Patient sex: F
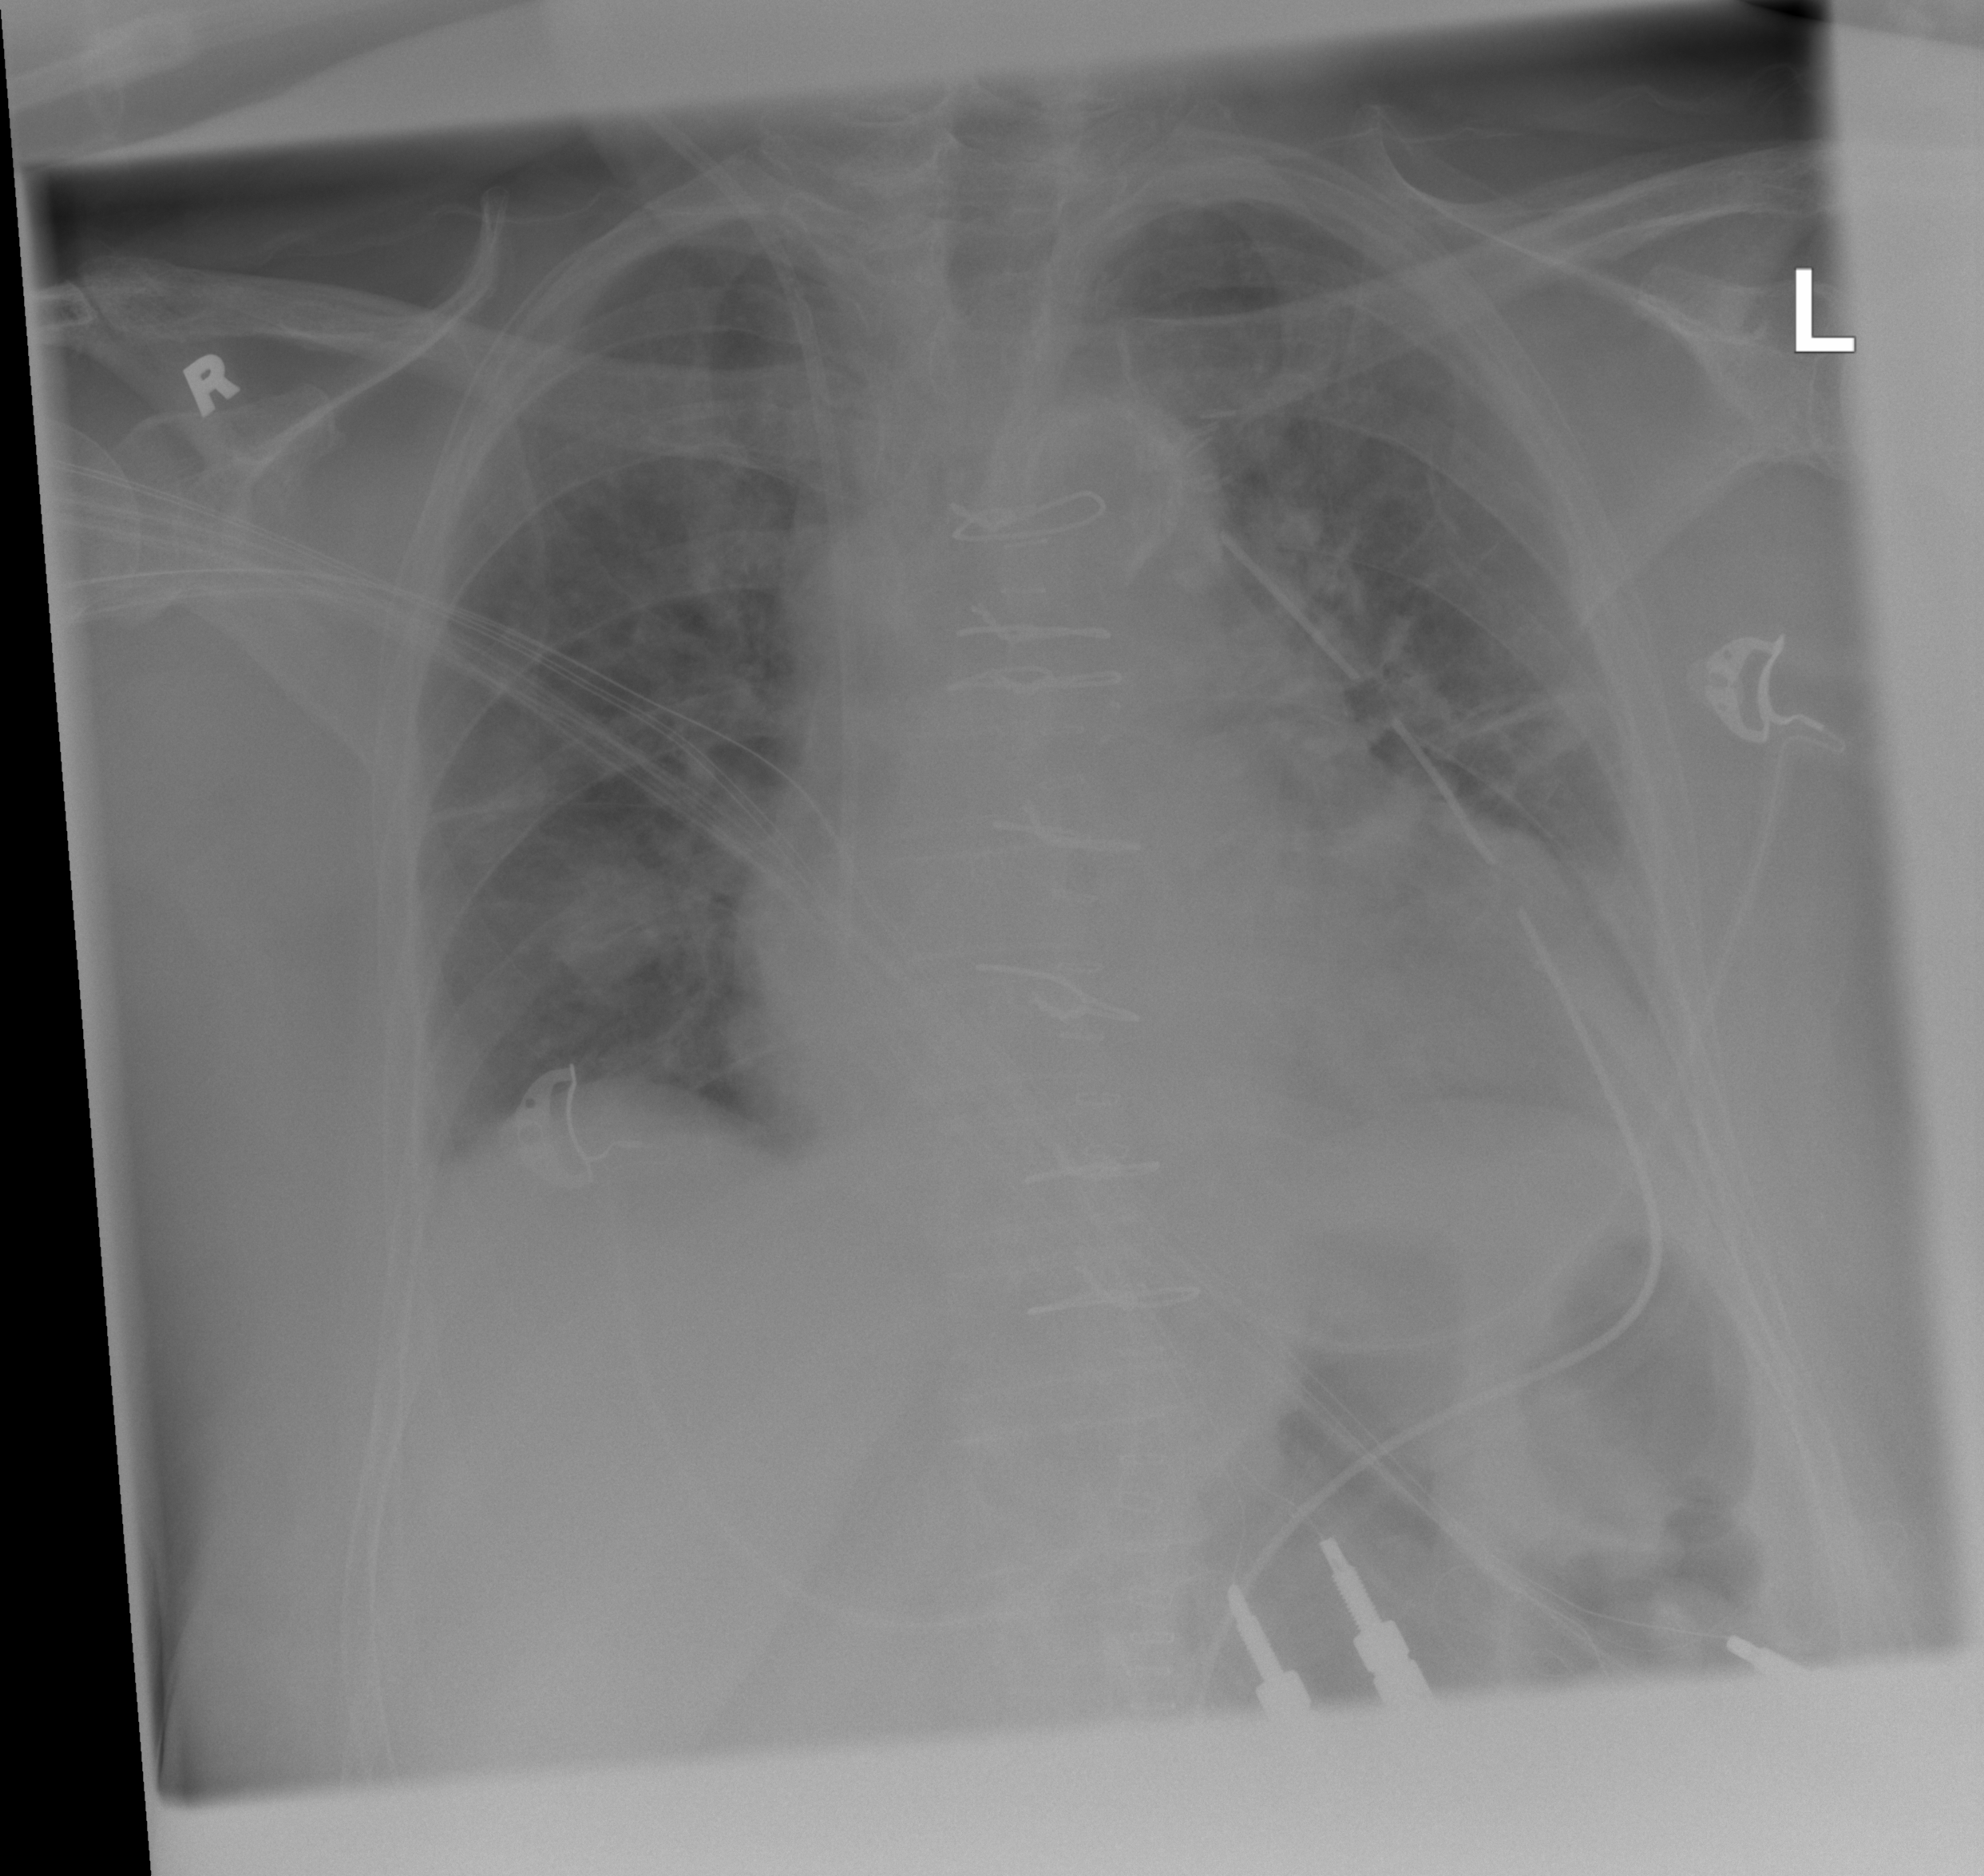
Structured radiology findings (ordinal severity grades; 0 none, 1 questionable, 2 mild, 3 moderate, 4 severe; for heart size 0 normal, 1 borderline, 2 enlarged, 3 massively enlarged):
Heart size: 2
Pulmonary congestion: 0
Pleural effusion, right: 0
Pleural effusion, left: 2
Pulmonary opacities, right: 0
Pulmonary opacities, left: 0
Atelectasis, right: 0
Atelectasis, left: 2